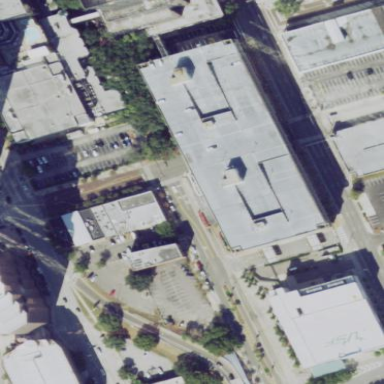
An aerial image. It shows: Commercial area located in city block.